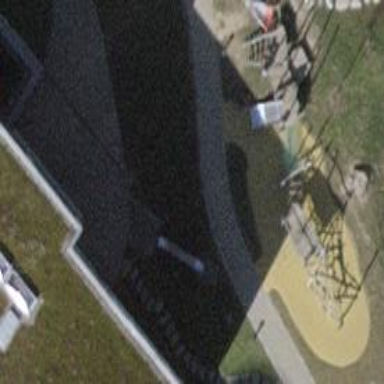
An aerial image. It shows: Playground featuring slide.